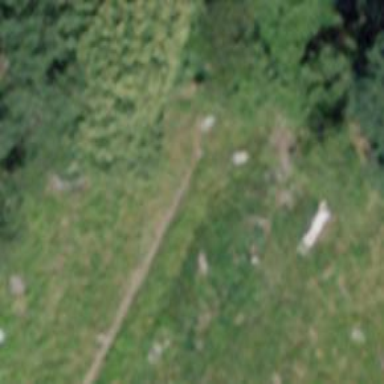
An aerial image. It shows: Ground path.